Question: Please I am trying to create an Oracle database in Rational Rose but the option is deactivated:

Did I need to install an Oracle client first?
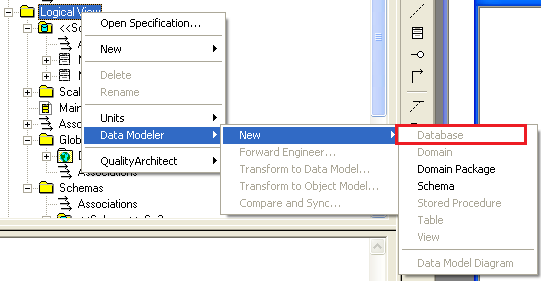
Answer: I finded why:
I must right click in the Components View, not in the Logical View